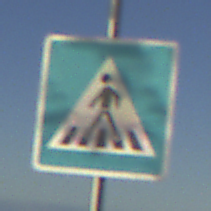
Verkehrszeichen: FussgaengerueberwegRechts
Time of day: SunriseSunset
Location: Outdoor (Nature)
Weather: PartlyCloudy
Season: NotSpecified
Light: Natural